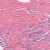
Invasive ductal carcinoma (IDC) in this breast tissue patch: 0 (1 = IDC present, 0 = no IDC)